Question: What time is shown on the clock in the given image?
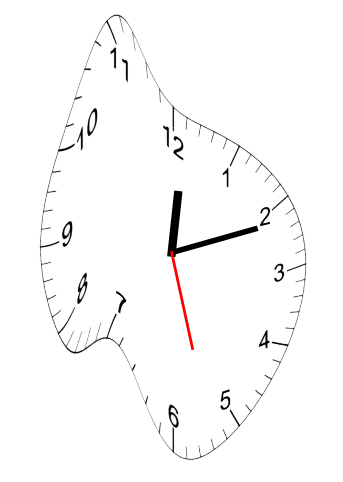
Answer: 12:11:27